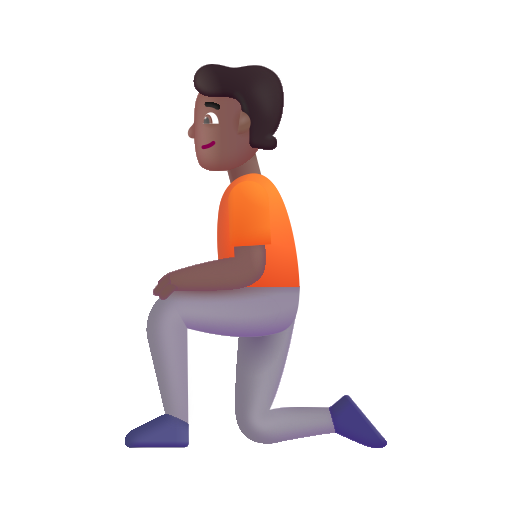
person kneeling color  dark